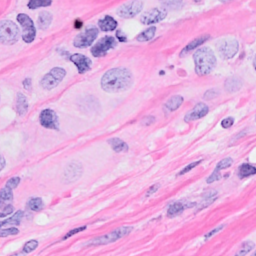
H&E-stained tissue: Breast